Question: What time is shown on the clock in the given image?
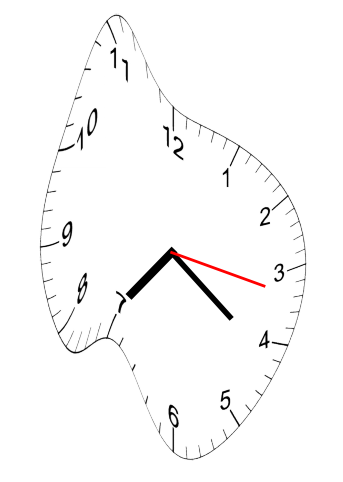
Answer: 07:21:17